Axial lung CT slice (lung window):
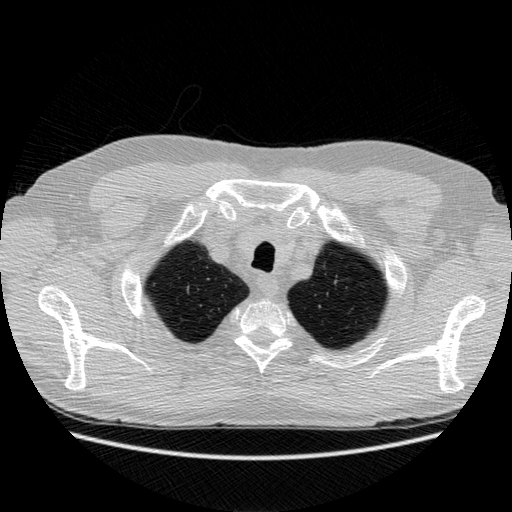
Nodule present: no